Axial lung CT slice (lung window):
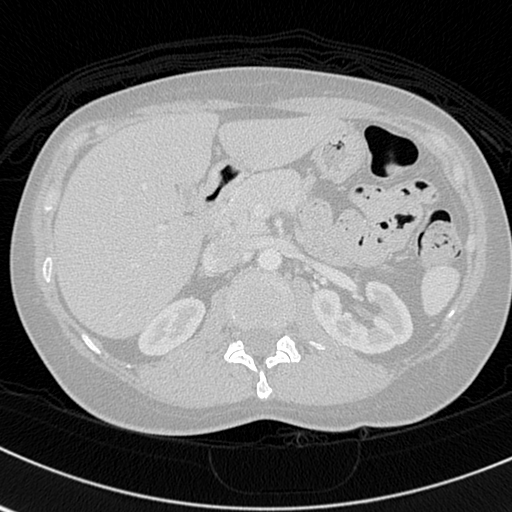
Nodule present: no